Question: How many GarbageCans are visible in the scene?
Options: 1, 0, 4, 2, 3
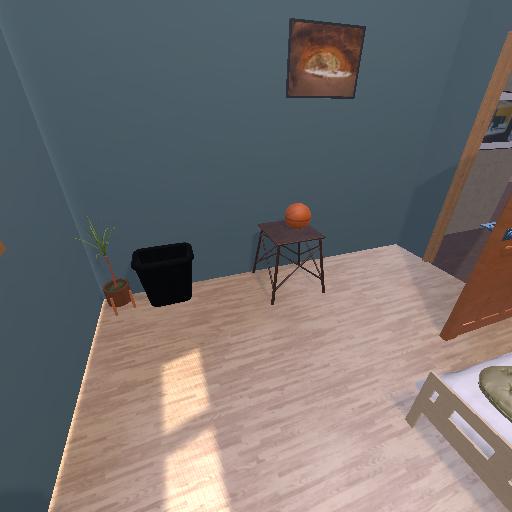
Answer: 1